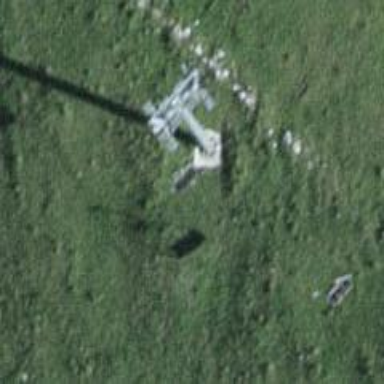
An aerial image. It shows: Pylon used for aerialway.